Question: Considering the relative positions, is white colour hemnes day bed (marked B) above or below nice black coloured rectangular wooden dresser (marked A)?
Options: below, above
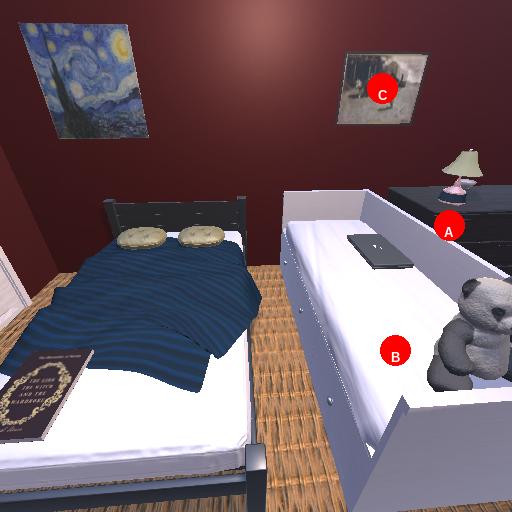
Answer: below